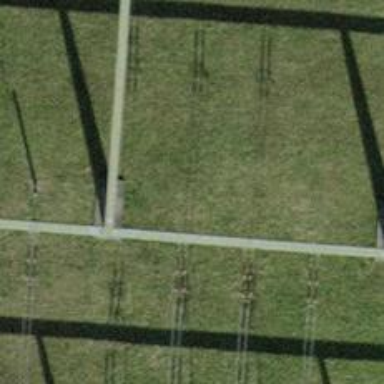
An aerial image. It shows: Insulator used in power equipment.